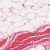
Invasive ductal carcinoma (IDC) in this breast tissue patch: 0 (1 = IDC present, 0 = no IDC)